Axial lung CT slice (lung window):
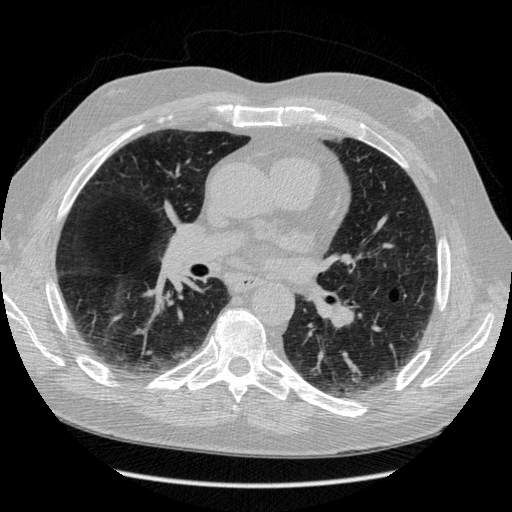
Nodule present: no